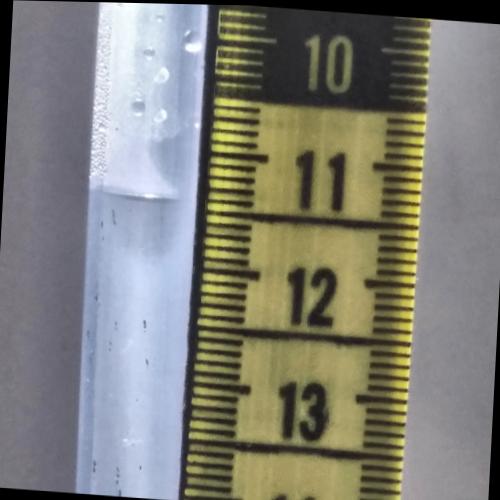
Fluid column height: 11.4 cm